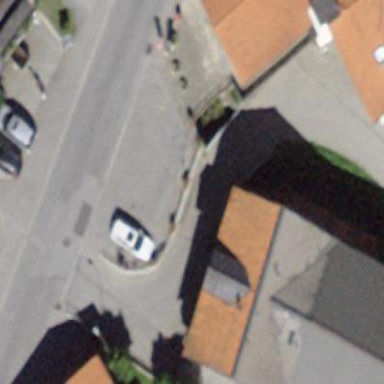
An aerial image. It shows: Parking available on the street side.